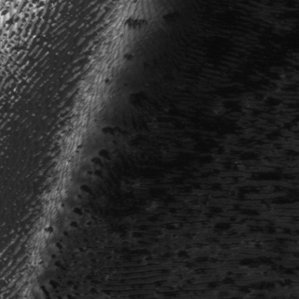
Label: frost